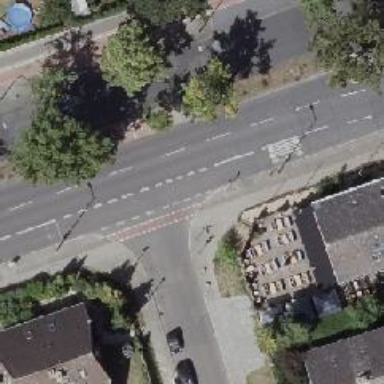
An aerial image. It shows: Unmarked road crossing.